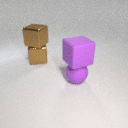
large purple rubber cube above large purple rubber sphere